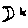
Label: moon